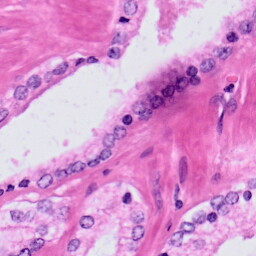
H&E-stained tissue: Prostate